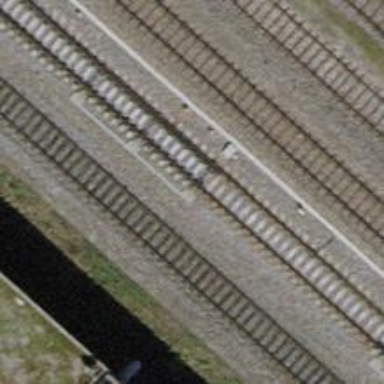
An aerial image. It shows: Single-track electrified railway with contact line.